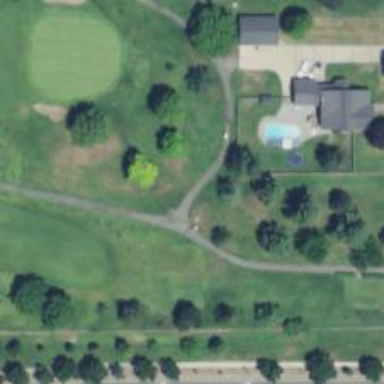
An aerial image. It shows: Path for both road and golf.